Question: > I am using XY chart for line chart in amchart v4 , I am phasing issue in tooltip, I have customize tooltip text as html , but when mouse hover one line show all line tooltip, I want only selected line tooltip not for all lines, please help
Following image describes the issue that I'm facing:

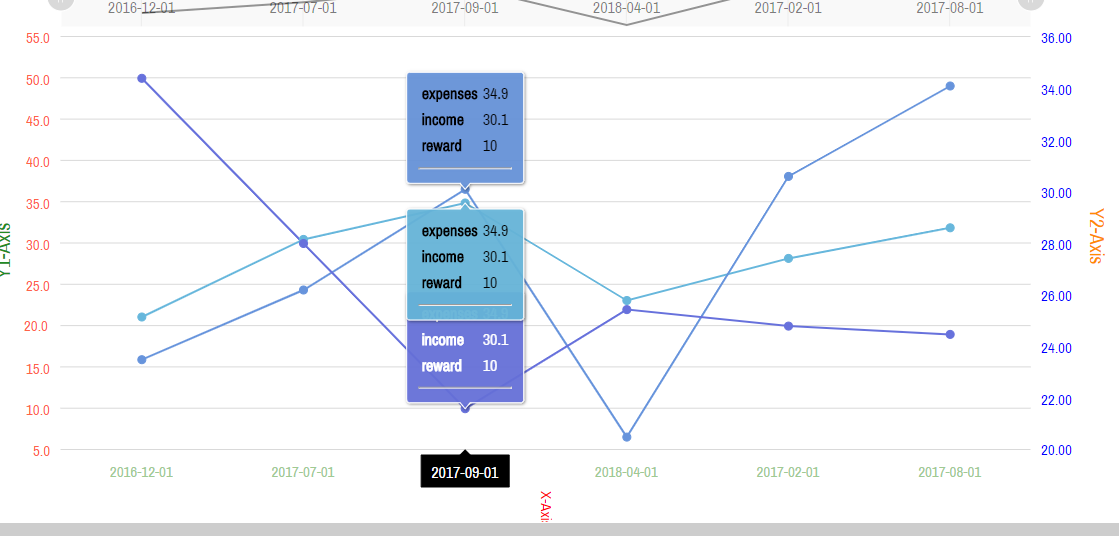
Answer: I'm afraid that while the Chart Cursor ('XYCursor') is enabled, there's no way to lock down onto only one series' tooltip while multiple series' tooltips are defined. Even if you define a tooltip on their bullets and give the bullets a new tooltip object (because by default they use their series' tooltip), Chart Cursor will still trigger the bullets' tooltips. I'll see if there is a way to opt-in/out of the force hover behavior of Chart Cursor, but at the moment it seems that is not the case.
If you need the Chart Cursor, what you can do is only assign 'tooltipHTML' to series. Especially since it seems all of your tooltips are showing the exact same data.
It seems like you're aware of the following already but I'll mention these just in case. You can find an example of single series tooltip in our guide on HTML content for tooltips, <URL>. And here's the CodePen demo it shows:
<URL>
If you can go without Chart Cursor, that opens up the doors for tooltips appearing based on the series you hover over.
Here's an example that starts with Chart Cursor and just a tooltip on one series, then if you click the button on the top right and wait a second, it'll kill the Chart Cursor, enable bullets with 'tooltipHTML' set on them instead:
<URL>